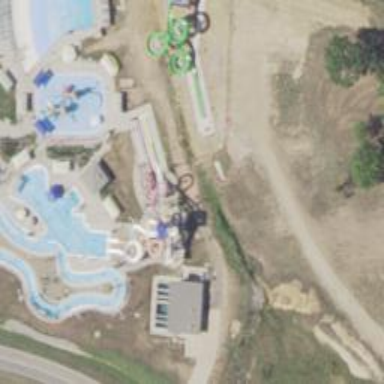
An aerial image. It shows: Water slide attraction.